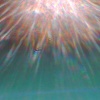
Label: sunburn